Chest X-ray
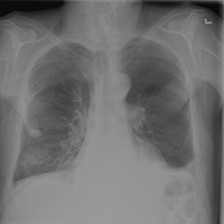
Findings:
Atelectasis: negative
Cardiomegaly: negative
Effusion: positive
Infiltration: positive
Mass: negative
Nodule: negative
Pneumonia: negative
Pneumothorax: positive
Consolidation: negative
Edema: negative
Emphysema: negative
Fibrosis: negative
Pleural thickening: negative
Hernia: negative